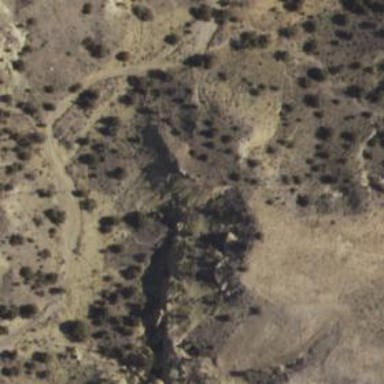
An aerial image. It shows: Natural cliff.